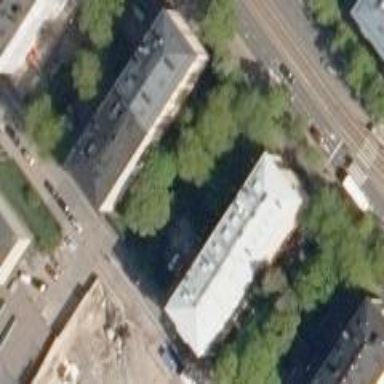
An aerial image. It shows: Apartment building with hipped roof.